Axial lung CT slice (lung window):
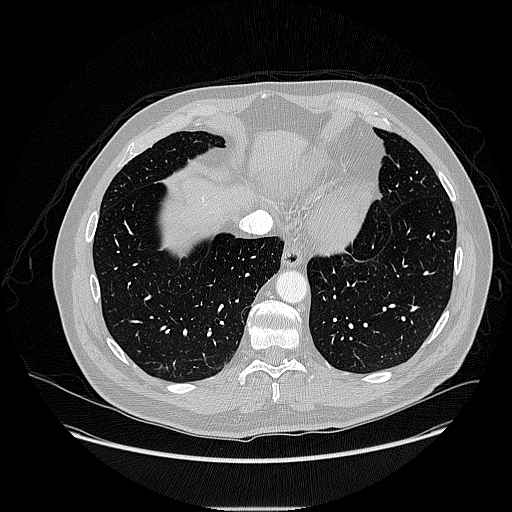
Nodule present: no